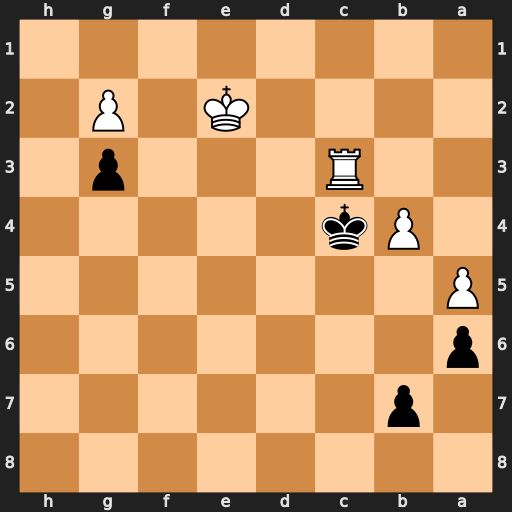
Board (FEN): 8/1p6/p7/P7/1Pk5/2R3p1/4K1P1/8
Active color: b
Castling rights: -
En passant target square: -
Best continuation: Kxc3 Kf3 Kxb4 Kxg3 Kxa5